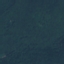
Label: Forest